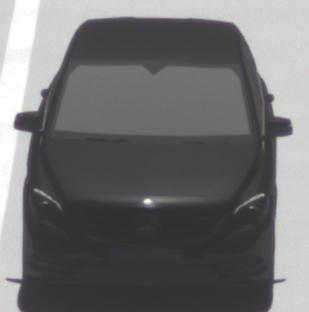
Make: Mercedes-Benz
Model: B 180 BlueEFFICIENCY
Detailed model: B-Class (246)
Model produced from: 2011/11
Model produced until: 2012/10
Doors: 5
Color: black
Road condition: dry road
Daytime: midday
Contrast: high contrast